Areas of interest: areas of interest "Guesthouse"
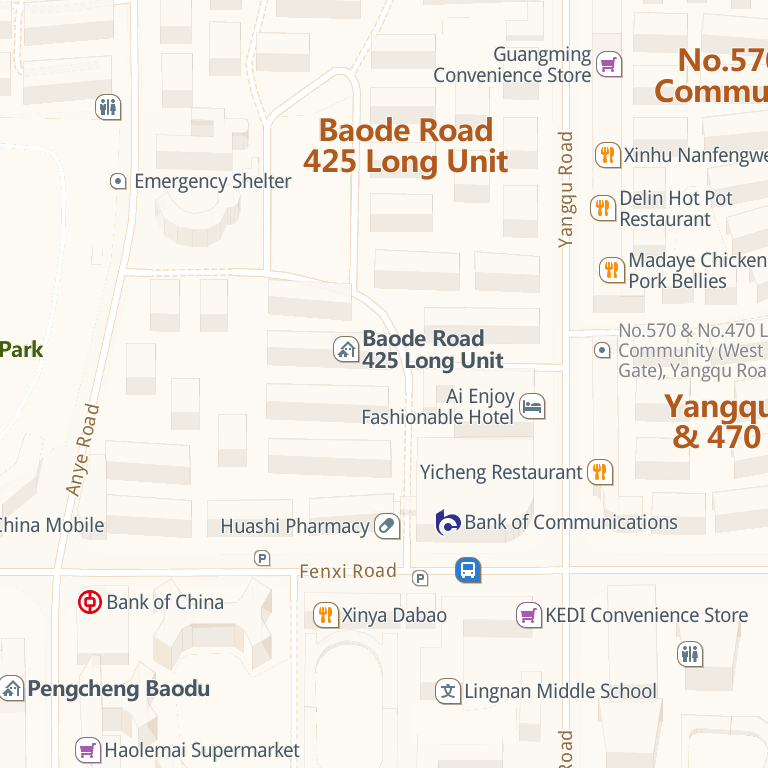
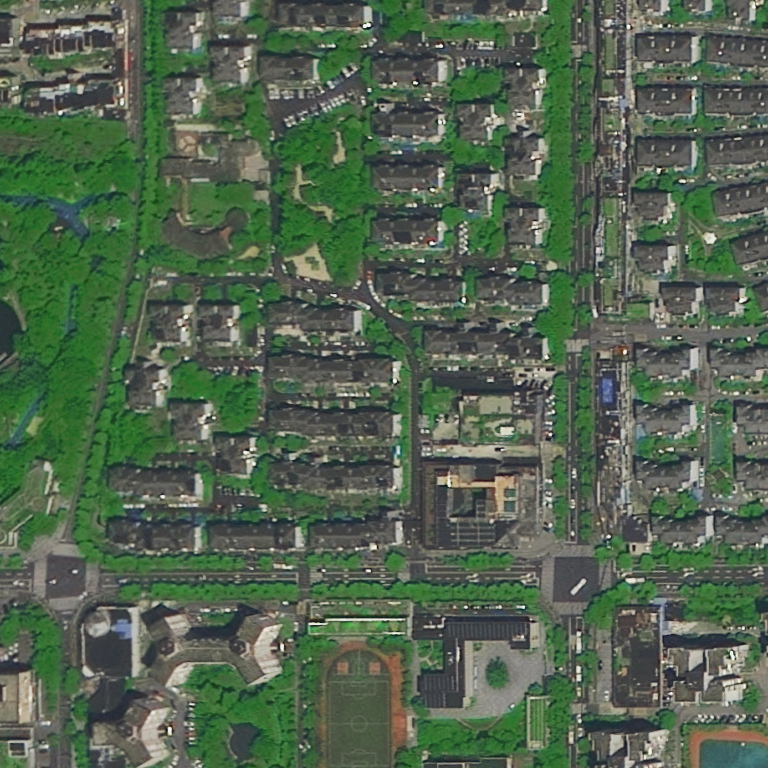